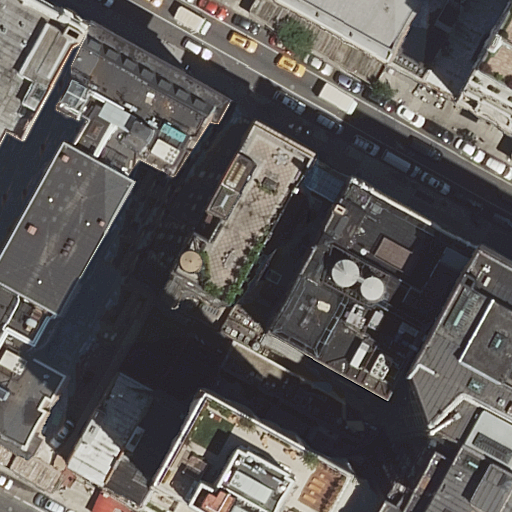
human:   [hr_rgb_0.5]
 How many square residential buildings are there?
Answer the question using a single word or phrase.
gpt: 0

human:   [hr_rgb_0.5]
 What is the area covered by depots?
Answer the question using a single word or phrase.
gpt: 0m2

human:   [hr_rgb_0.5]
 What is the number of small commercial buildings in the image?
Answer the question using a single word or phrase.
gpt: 0

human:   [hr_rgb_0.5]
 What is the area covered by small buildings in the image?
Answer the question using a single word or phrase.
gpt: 0m2

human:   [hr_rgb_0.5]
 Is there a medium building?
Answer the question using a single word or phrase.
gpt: yes

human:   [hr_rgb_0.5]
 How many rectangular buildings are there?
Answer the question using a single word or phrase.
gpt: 9

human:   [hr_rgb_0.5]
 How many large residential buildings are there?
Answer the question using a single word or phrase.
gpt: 5

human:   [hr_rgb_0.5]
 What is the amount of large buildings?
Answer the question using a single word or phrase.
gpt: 5

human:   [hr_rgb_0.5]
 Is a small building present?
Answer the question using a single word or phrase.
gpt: no

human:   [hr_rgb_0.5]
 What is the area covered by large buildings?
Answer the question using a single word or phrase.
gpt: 4429m2

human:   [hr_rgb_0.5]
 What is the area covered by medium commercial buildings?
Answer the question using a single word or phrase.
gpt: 0m2

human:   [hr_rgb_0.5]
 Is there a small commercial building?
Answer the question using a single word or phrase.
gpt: no

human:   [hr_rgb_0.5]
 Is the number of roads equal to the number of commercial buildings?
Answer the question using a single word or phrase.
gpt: no

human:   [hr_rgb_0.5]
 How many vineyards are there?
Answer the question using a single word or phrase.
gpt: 0

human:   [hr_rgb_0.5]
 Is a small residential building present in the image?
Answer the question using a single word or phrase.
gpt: no

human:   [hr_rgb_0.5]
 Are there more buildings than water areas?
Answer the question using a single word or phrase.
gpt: yes

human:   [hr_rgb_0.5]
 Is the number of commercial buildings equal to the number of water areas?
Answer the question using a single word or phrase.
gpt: yes

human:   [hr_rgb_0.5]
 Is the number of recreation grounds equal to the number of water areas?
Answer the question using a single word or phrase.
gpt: yes

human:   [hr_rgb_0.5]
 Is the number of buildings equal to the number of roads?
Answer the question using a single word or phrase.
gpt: no

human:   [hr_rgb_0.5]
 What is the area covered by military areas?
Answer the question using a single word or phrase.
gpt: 0m2

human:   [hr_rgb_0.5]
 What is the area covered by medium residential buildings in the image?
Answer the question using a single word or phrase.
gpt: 2613m2

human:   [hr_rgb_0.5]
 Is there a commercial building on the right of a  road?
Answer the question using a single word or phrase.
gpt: no

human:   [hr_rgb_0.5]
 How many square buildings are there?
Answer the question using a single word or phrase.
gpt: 0

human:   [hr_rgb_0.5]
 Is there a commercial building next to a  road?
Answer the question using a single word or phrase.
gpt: no

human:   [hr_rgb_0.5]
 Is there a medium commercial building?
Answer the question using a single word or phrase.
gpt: no

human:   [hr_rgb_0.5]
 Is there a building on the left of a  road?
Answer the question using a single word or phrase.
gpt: yes

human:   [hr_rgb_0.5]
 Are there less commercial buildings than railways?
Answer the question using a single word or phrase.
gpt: no

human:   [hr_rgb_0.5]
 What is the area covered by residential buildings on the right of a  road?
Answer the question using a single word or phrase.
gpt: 4987m2

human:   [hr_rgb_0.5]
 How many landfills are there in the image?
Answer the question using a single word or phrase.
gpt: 0

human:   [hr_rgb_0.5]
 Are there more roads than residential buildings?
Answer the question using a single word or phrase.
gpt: no

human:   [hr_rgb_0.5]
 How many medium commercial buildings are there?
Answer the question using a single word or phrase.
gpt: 0

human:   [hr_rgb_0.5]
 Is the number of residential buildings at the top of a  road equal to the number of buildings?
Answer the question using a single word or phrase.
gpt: no

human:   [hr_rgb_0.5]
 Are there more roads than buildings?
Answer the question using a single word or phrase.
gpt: no

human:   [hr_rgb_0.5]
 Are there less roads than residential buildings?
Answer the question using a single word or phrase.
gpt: yes

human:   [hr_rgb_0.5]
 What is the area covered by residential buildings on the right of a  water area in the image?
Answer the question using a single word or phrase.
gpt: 0m2

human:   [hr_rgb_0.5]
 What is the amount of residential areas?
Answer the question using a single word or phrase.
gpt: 0